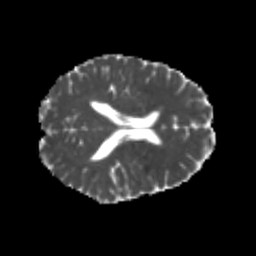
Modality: MD
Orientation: axial
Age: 20
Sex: male
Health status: healthy
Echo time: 0.074 s